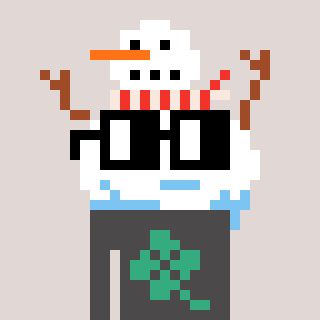
a pixel art character with square black glasses, a snowman-shaped head and a grayscale-colored body on a warm background